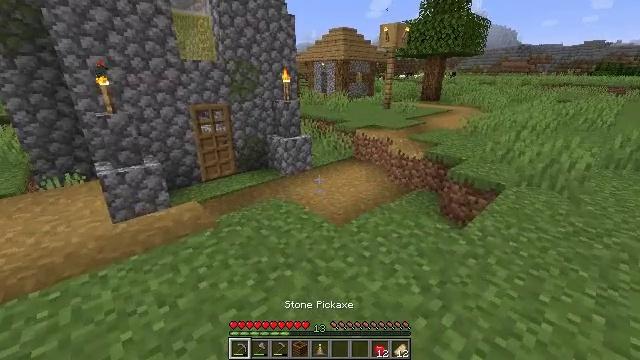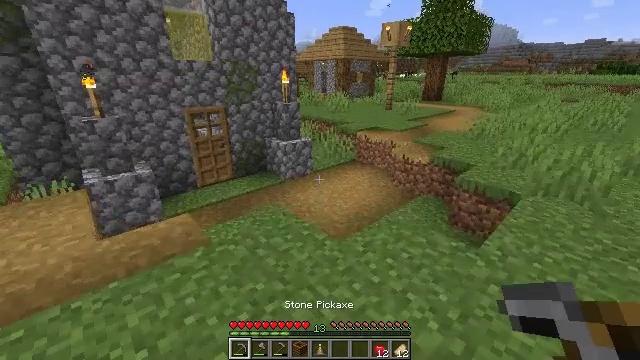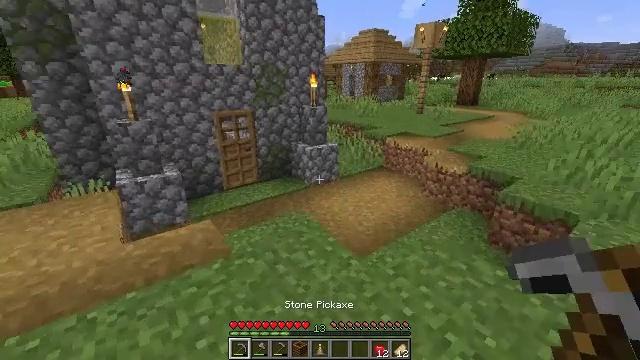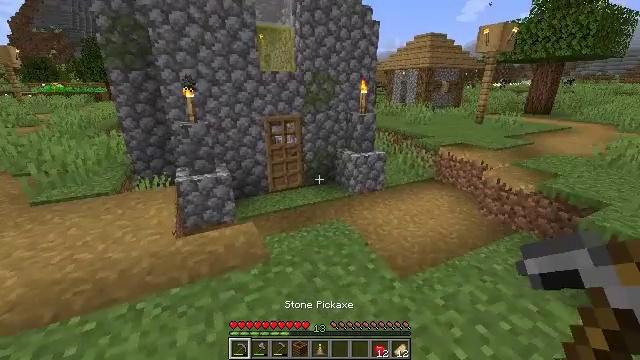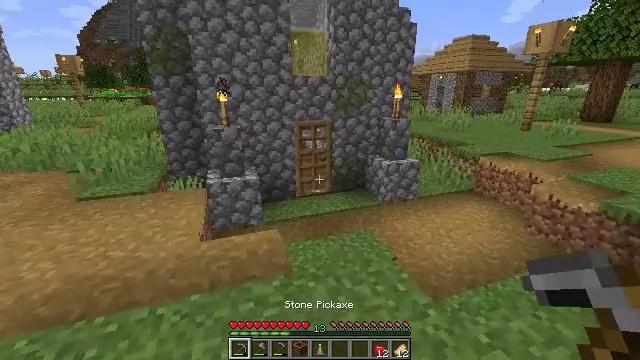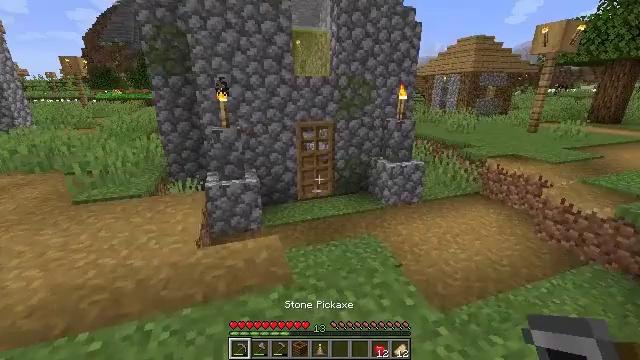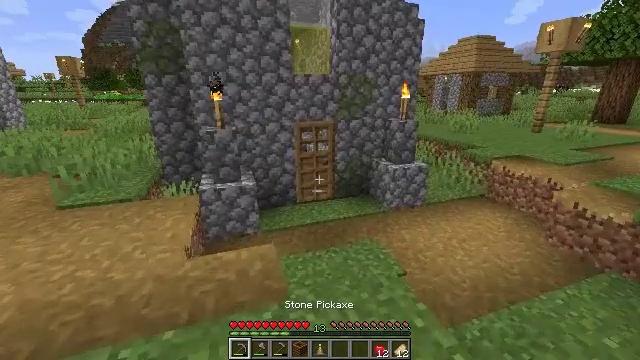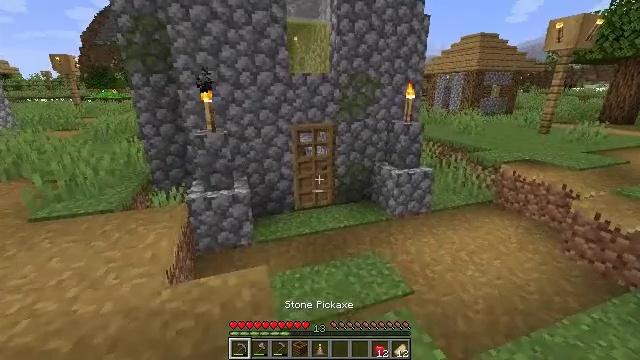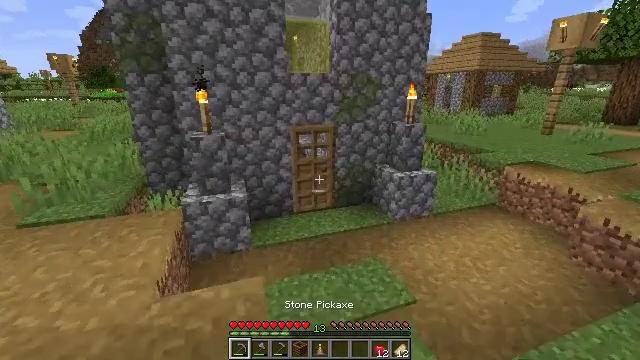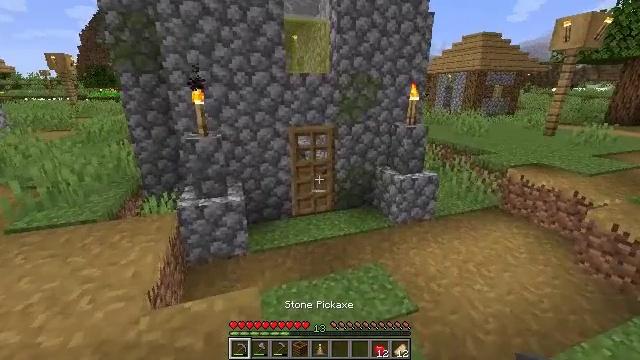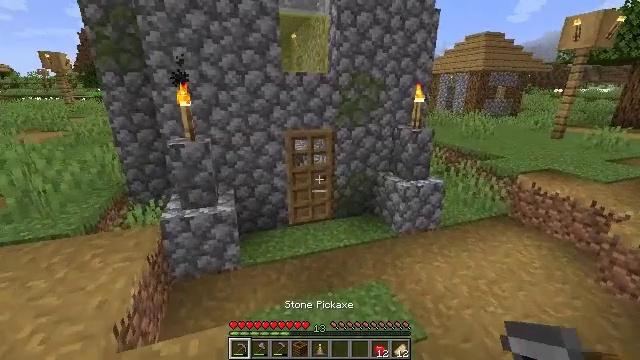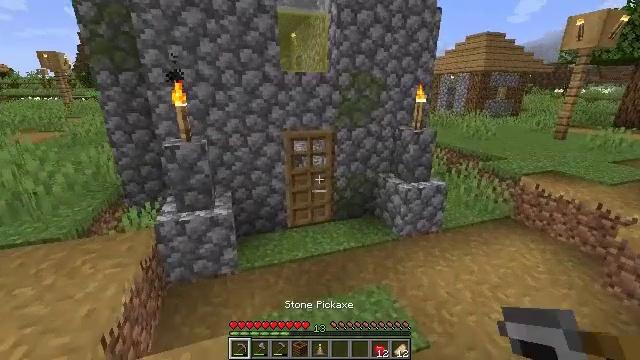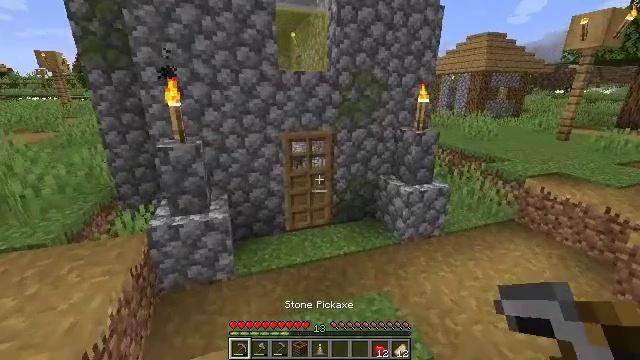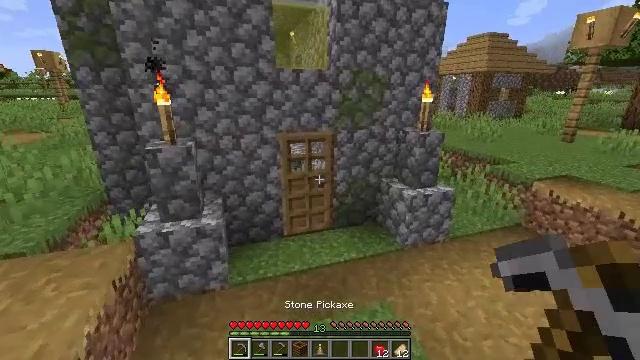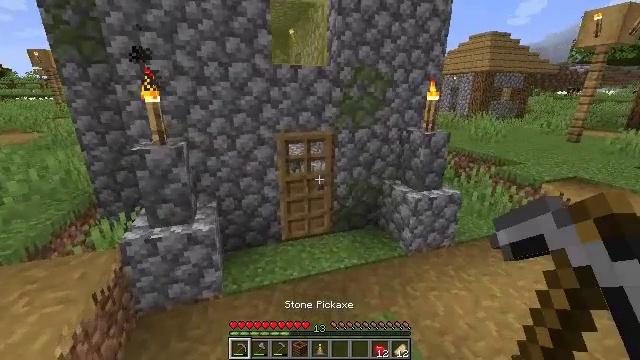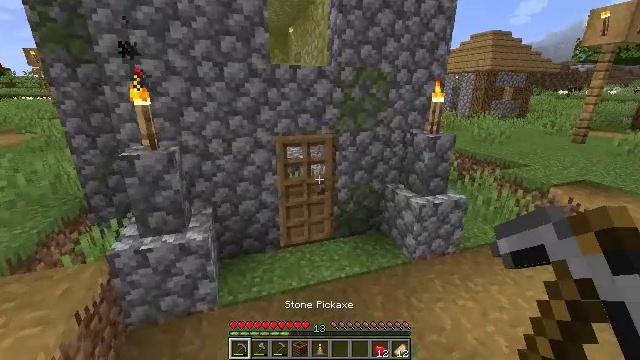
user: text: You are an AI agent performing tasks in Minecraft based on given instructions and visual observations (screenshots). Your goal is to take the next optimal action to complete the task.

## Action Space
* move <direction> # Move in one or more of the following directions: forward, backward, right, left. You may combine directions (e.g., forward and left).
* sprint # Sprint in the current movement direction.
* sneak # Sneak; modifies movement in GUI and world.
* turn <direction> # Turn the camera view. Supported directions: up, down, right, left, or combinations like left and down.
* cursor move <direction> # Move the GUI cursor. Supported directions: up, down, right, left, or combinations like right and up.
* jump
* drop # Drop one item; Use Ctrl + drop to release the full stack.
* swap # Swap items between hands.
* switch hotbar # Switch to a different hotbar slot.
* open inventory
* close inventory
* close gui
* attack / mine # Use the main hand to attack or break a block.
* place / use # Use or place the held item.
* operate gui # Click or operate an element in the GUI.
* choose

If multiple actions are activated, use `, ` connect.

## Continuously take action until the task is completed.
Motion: motion action
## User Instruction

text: Recover the brewing stand by mining it.
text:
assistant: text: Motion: move forward
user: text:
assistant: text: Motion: move forward, turn left
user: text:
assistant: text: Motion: move forward, turn left and up
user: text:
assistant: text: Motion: move forward, turn left
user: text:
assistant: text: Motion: move forward
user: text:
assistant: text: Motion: move forward
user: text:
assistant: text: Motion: move forward
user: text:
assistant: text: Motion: move forward
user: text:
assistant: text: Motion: move forward
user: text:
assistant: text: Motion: move forward
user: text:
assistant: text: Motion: move forward
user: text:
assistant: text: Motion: move forward, use / place
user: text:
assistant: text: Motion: move forward, use / place
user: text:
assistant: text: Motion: move forward, use / place
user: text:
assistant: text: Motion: move forward
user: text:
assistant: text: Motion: move forward
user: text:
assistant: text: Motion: move forward
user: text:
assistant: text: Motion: move forward, use / place
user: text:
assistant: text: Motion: move forward, use / place
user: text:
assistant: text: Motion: move forward, use / place
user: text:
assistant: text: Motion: move forward, use / place
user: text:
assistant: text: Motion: move forward
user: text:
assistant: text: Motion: move forward
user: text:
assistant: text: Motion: move forward
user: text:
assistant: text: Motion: move forward
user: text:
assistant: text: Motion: move forward, turn left and up
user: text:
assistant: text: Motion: move forward, turn left and up
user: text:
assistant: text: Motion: move forward, turn left and up
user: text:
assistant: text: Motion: move forward
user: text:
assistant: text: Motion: move forward